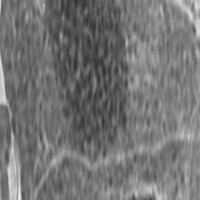
Label: prophase